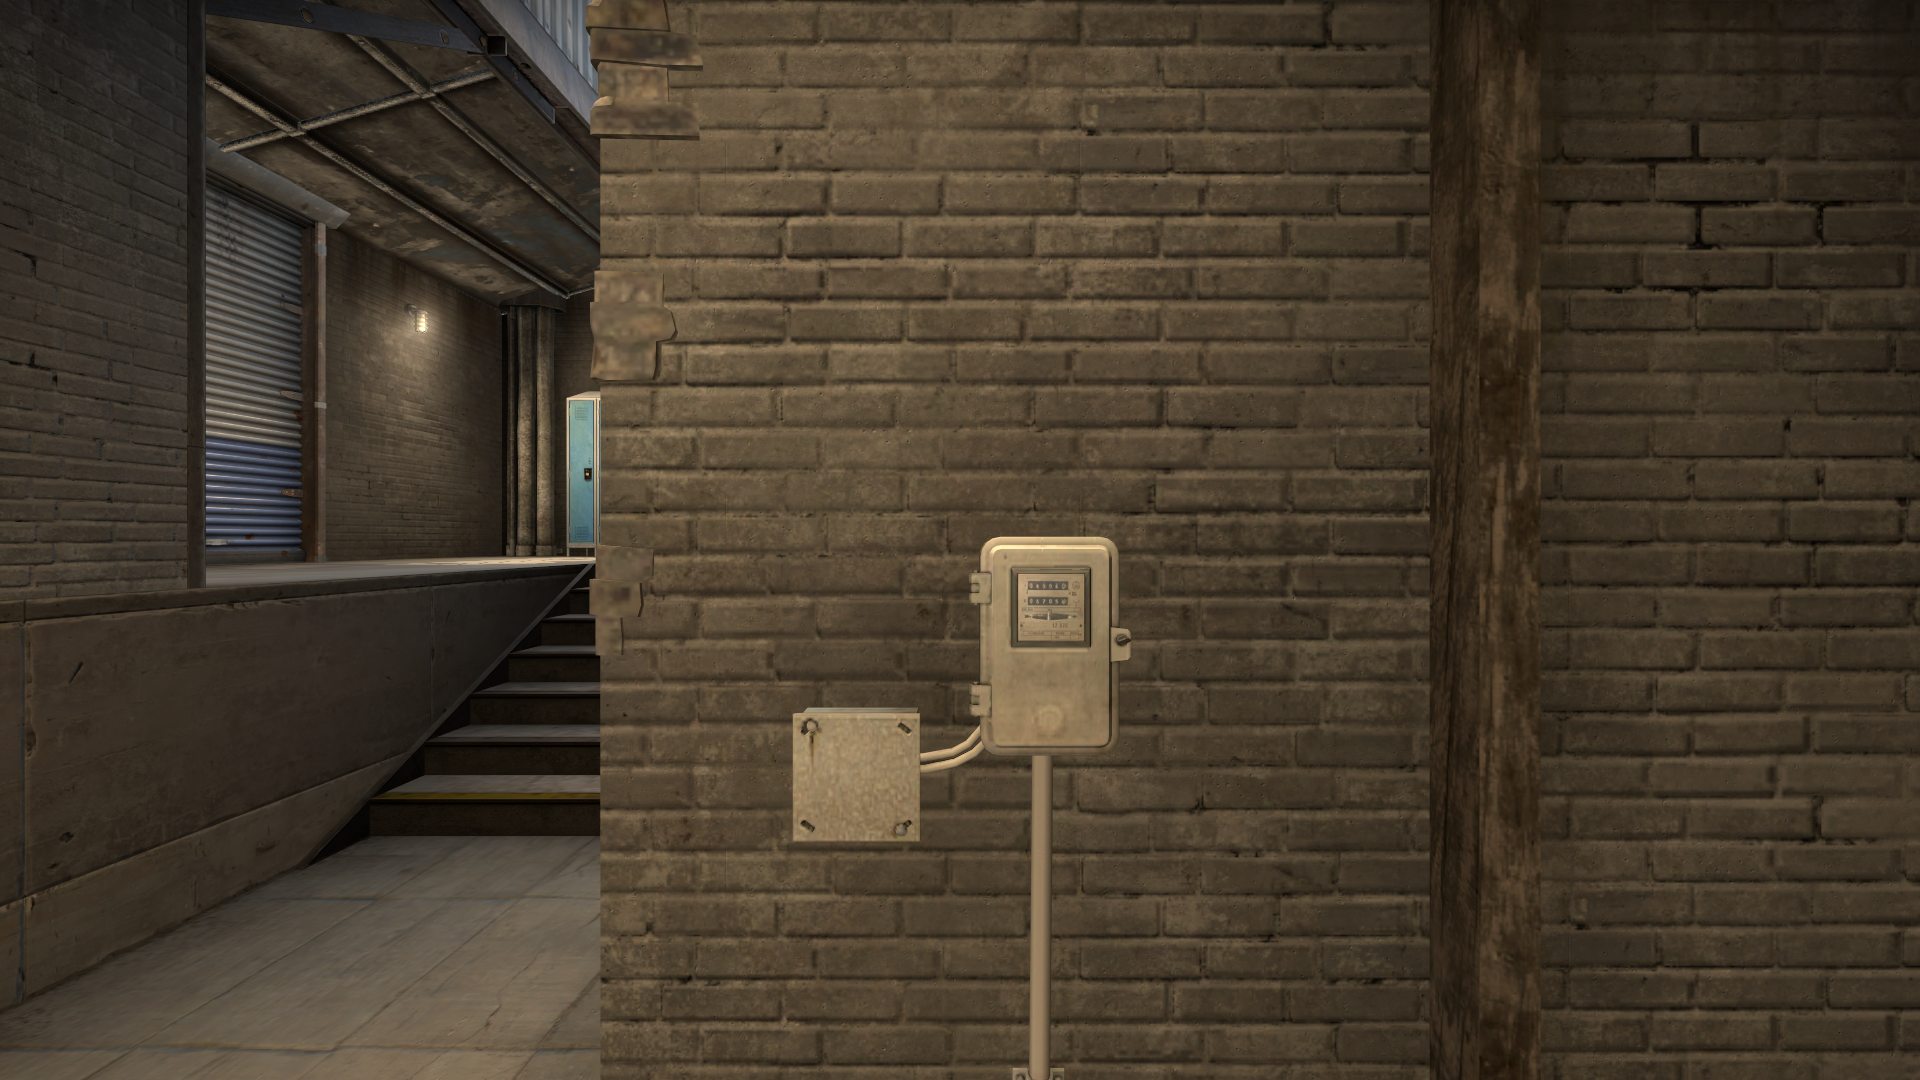
Map: de_train